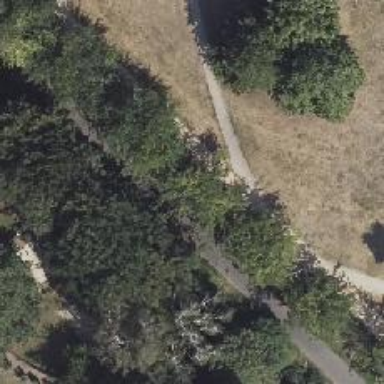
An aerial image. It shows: Deciduous broadleaved tree in park.